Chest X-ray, PA view. Patient: 75 years old, sex M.
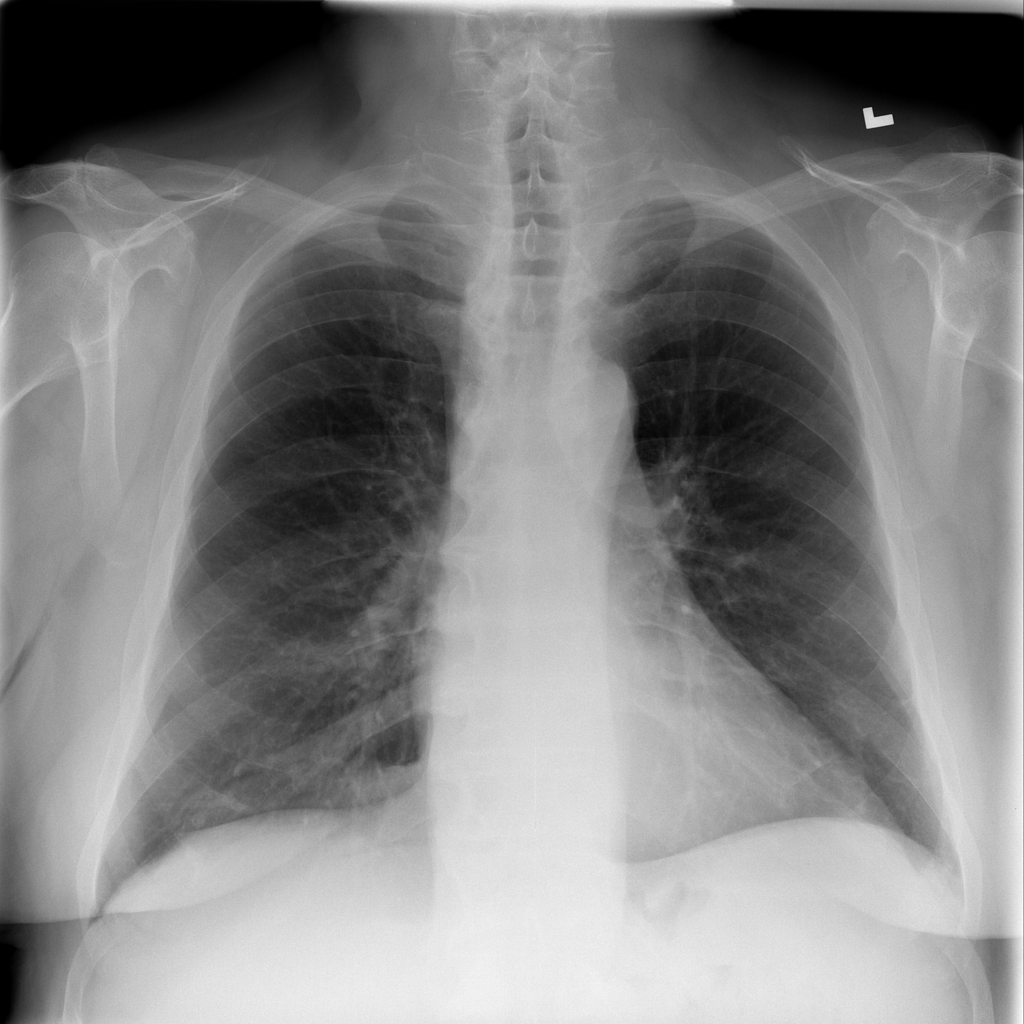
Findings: No Finding